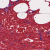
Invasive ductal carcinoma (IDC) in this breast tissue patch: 0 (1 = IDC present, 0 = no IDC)